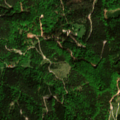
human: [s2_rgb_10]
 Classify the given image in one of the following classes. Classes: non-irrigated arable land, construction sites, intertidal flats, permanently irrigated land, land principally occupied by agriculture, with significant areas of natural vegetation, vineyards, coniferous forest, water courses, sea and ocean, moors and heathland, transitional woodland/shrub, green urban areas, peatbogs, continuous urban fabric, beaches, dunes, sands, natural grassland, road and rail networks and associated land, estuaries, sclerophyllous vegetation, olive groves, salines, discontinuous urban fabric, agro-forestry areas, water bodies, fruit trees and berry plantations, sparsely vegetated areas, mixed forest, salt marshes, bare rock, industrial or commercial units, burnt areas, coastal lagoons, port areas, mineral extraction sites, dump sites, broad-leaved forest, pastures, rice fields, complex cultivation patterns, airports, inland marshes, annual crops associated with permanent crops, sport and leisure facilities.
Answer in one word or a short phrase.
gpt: coniferous forest, mixed forest, natural grassland